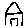
Label: house